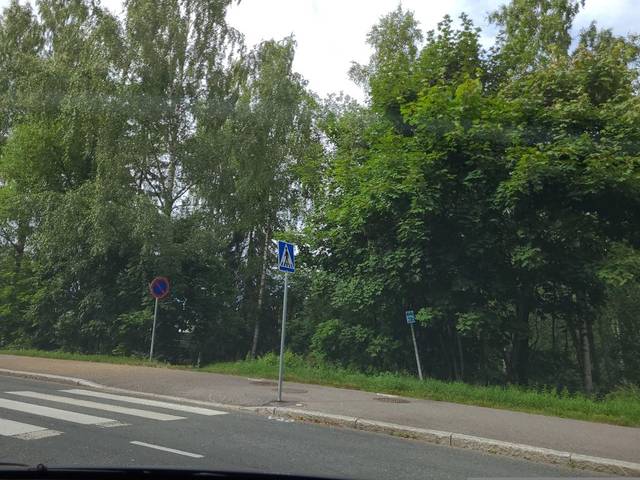
Region: Finland
Coordinates: 62.922, 27.641